Question: I'm trying to look into wxPython and sizers, and I put together the following example:
'''
import wx
class MyTestFrame(wx.Frame):
def __init__(self, parent, title):
super(MyTestFrame, self).__init__(parent, title=title,
size=(250, 150))
# the master panel of the frame - "Add a panel so it looks correct on all platforms"
self.panel = wx.Panel(self, wx.ID_ANY)
# self.panel.SetBackgroundColour(wx.Colour(124, 224, 124)) # to confirm the square is the panel
# want these buttons absolutely positioned
btn_A = wx.Button(self, id=1, label='A', pos=(10, 10), size=(30, 30))
btn_A.SetBackgroundColour(wx.Colour(224, 124, 124))
btn_B = wx.Button(self, id=2, label='B', pos=(45, 10), size=(30, 30))
btn_C = wx.Button(self, id=3, label='C', pos=(80, 10), size=(30, 30))
# additional object
mastersizer = wx.BoxSizer(wx.VERTICAL)
btnsizer = wx.BoxSizer(wx.HORIZONTAL)
btnsizer.Add(btn_A, 0)
btnsizer.Add(btn_B, 0)
btnsizer.Add(btn_C, 0)
mastersizer.Add(btnsizer, 1, wx.EXPAND)
self.panel.SetSizer(mastersizer)
#~ mastersizer.Fit(self) # makes the window as large as the buttons
self.Centre()
self.Show()
if __name__ == '__main__':
app = wx.App()
MyTestFrame(None, 'Test')
app.MainLoop()
'''
When I run this, I get a window like on the image:

Can someone explain, why do I get that gray little square in the upper left corner - and what would be the correct way to implement the code? (The button is deliberately colored, so it can be obvious.. ) I'm on Ubuntu Lucid, in case this is platform specific.
EDIT: That square is apparently the panel itself, but then I cannot tell why doesn't it resize and become the 'parent' for the buttons, as intended?
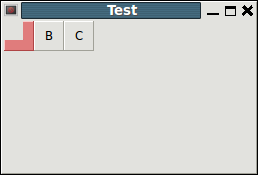
Answer: Ah well - wasn't that bad; but wasn't that obvious to me :) So here's some reference for other noobs like myself: In the above code, the buttons are defined as children of the frame - not of the panel; so the only change is this:
'''
# want these buttons absolutely positioned
# must be children of panel - if panel is to encompass them!
btn_A = wx.Button(self.panel, id=1, label='A', pos=(10, 10), size=(30, 30))
btn_A.SetBackgroundColour(wx.Colour(224, 124, 124))
btn_B = wx.Button(self.panel, id=2, label='B', pos=(45, 10), size=(30, 30))
btn_C = wx.Button(self.panel, id=3, label='C', pos=(80, 10), size=(30, 30))
'''
And then all seems fine:

Well, sorry to have wasted space here - but hopefully, may be of use to others :)
Cheers!